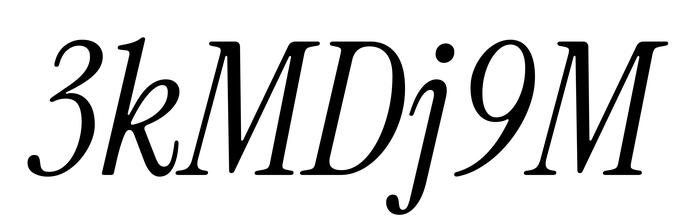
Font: InstrumentSerif-Italic